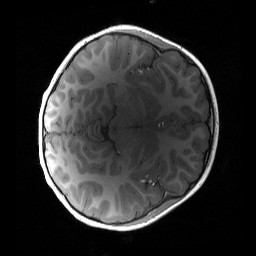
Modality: T1w
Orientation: axial
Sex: male
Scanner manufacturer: siemens
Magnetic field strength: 3 T
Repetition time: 1.9 s
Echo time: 0.00243 s